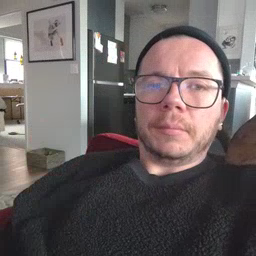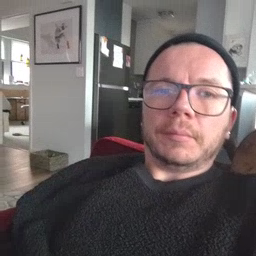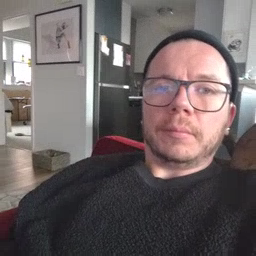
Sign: hat